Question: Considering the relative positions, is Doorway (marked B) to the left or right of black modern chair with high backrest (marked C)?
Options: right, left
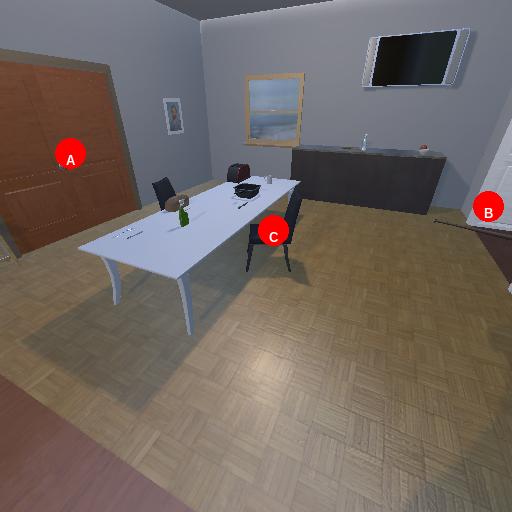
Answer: right